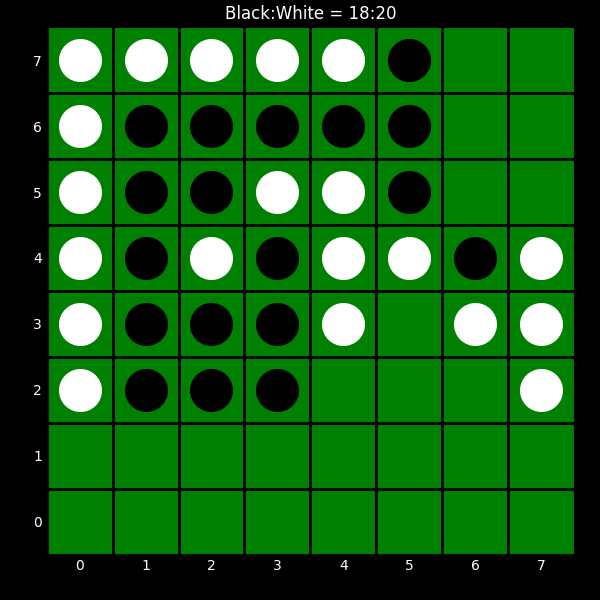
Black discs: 18
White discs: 20